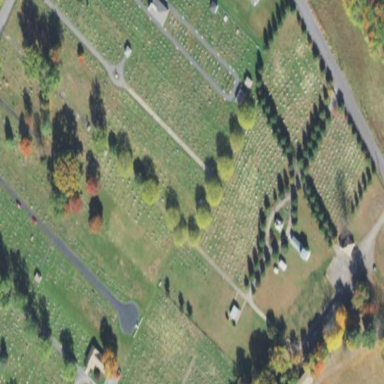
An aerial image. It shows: Cemetery.